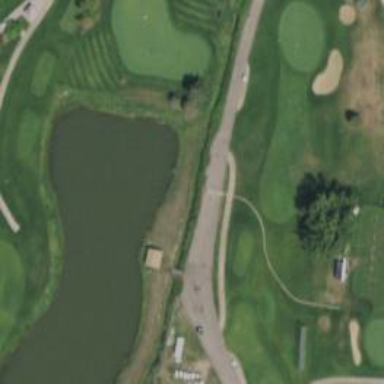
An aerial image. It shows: Path designated as golf cart path. It is specifically intended for golf carts.